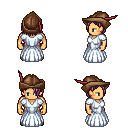
a pixel art fantasy rpg character, male body template, human, tanned skin, underdress, gold greaves, white blonde bangs hairstyle, leather cap, black shoes, four views (front, back, left, right), 2x2 character sprite sheet, small pixel art, hard edges, no anti-aliasing